Field crop: tomato
Growth stage: 2
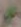
Species: solanum